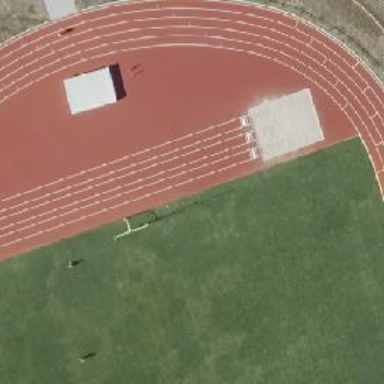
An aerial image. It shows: Pitch designed for long jump sports in leisure land area.